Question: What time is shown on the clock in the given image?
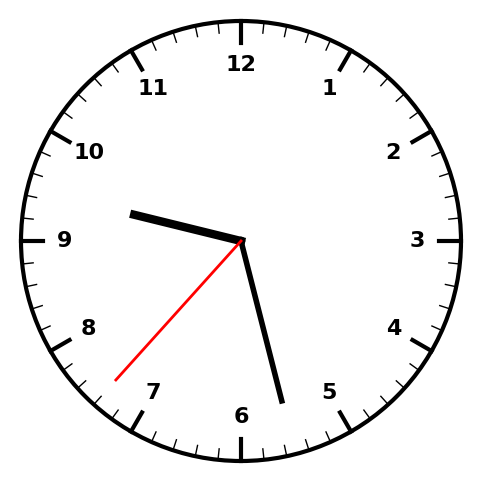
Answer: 09:27:37